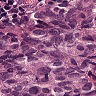
Metastatic tissue present: yes